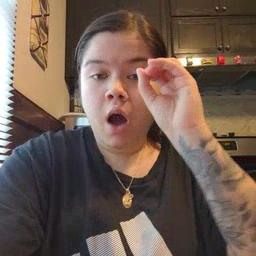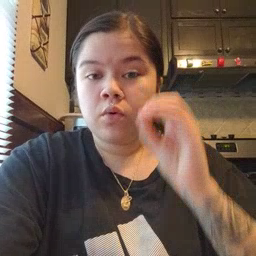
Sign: owl